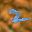
Label: 2